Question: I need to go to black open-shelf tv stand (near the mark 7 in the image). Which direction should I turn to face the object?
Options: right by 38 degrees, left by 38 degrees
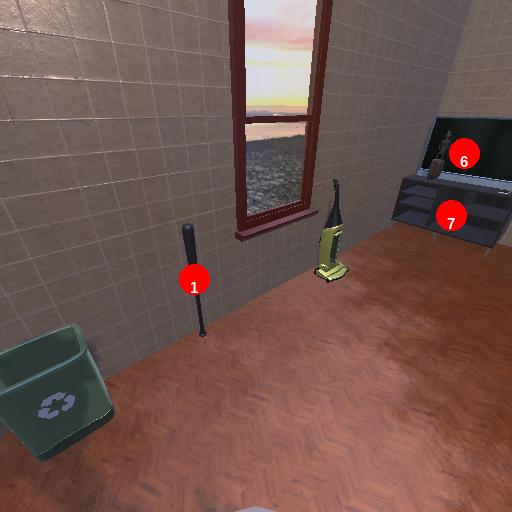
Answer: right by 38 degrees